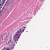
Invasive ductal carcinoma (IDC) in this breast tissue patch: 0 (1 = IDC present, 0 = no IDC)